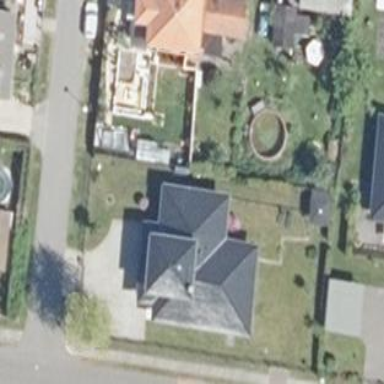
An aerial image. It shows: Residential building with hipped roof.